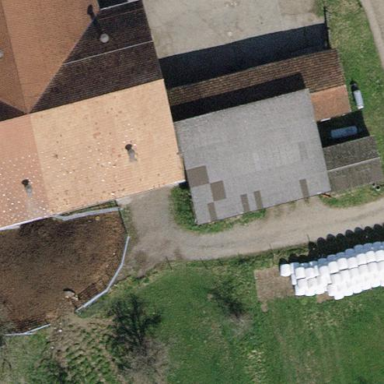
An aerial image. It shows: Farm building.